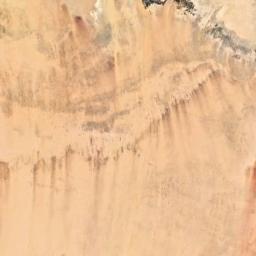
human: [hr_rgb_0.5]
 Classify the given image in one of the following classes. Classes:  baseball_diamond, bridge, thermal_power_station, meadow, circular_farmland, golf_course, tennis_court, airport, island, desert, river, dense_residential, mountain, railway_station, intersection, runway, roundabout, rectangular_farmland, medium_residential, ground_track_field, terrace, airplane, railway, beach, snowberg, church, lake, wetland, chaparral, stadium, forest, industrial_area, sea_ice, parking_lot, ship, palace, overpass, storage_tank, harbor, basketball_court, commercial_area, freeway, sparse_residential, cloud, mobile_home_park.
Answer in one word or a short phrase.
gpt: desert